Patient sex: M
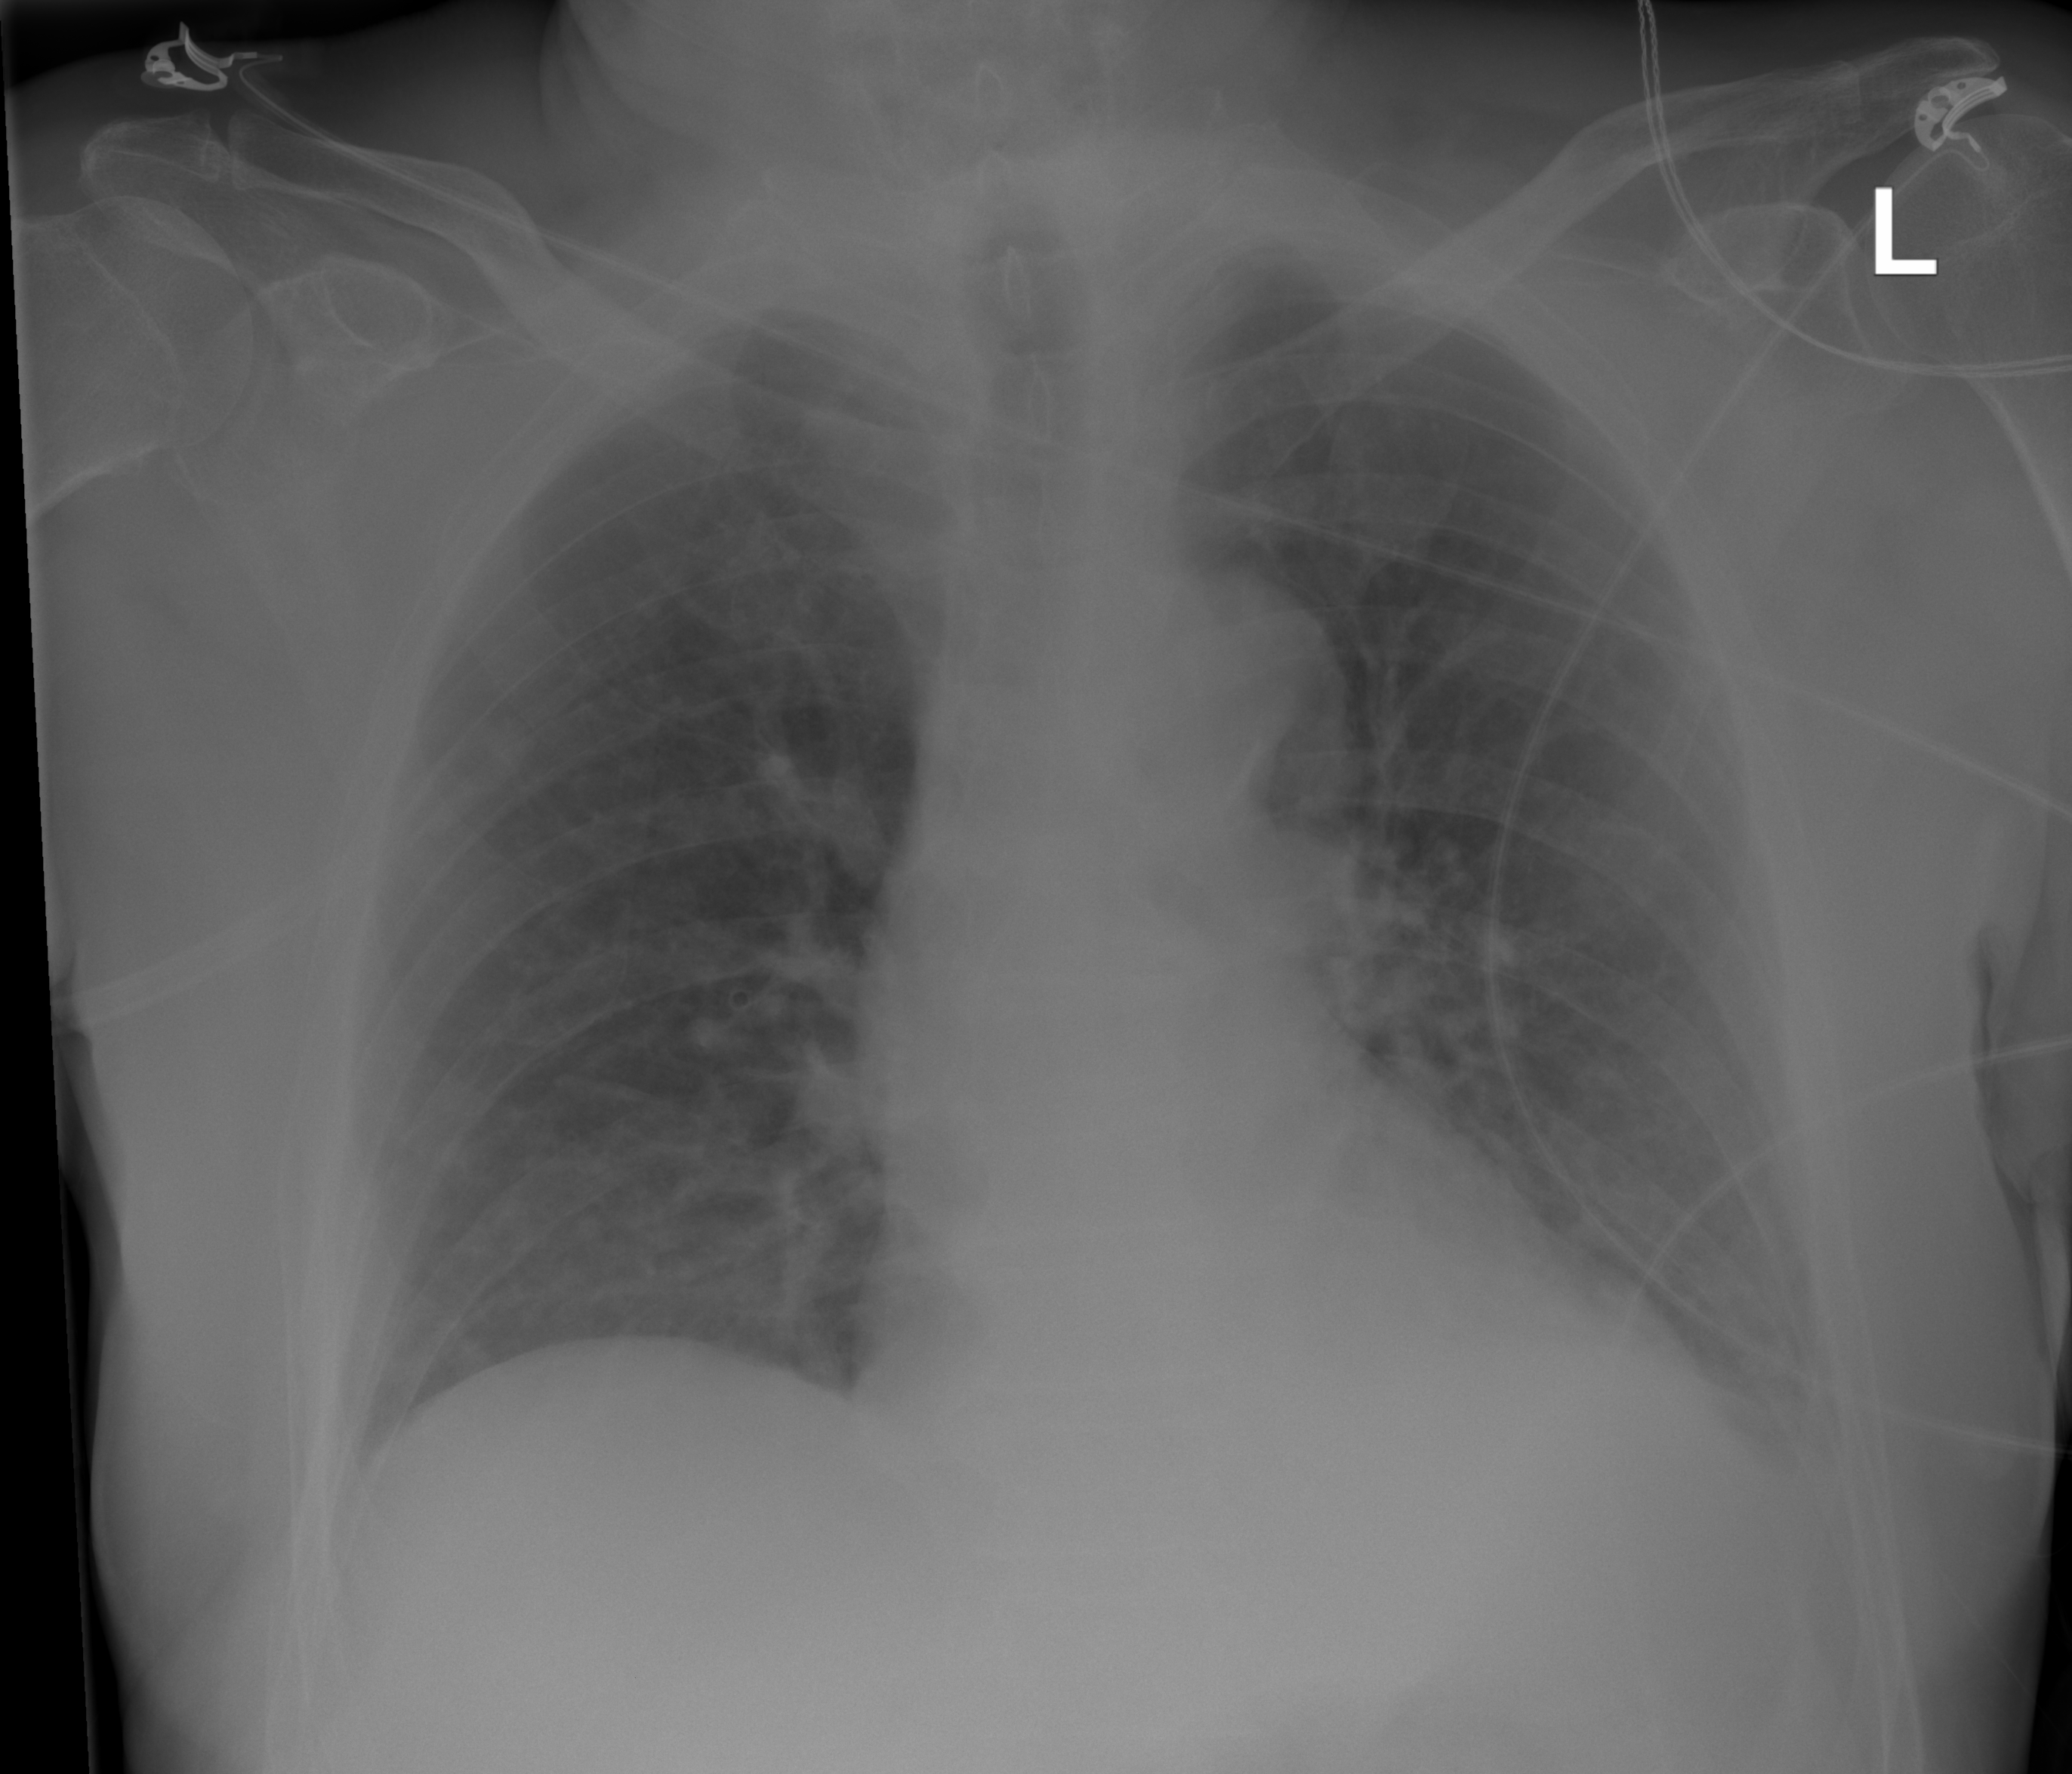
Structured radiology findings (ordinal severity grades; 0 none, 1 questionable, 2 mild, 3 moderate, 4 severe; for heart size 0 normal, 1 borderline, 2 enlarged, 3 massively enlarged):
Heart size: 0
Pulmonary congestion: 0
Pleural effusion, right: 0
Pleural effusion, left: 2
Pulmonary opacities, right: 0
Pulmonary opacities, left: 0
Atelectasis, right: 0
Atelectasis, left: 2